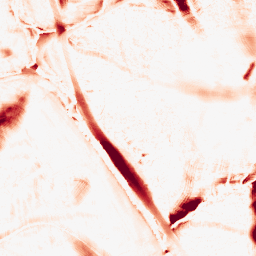
Category: morphological
Decomposition family: morphological_ellipse
Decomposition parameters: operation: opening
width: 30
height: 50
Upsampling method: quadratic
Upsampling parameters: scale: 4
Upsampling scale: 4